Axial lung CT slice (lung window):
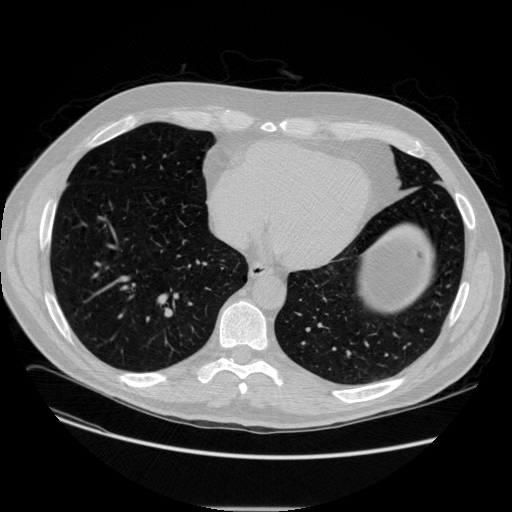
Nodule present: no